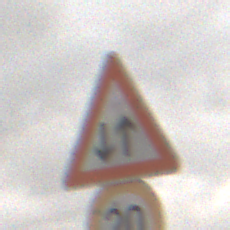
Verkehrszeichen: Gegenverkehr
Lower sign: Geschwindigkeit20
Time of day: Midday
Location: Outdoor (Nature)
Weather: Overcast
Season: NotSpecified
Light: Natural